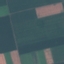
Label: AnnualCrop